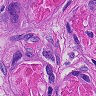
Metastatic tissue present: yes